Question: I am performing an HTTP request and getting results. Then I want to scroll through these results and create the following for each result:
(RL = Relative Layout)

A Relative Layout (RL in the pic) with a TextView and an ImageView on the inside. I then want to add all of these 'containers' to a List and pass them off for interpretation.
'''
//inside onPostExecute - given a list
List<RelativeLayout> containers = new ArrayList<RelativeLayout>();
for(i=0; i<alist.size();i++){
RelativeLayout newLayout = new RelativeLayout(getApplicationContext());
TextView tv = new TextView(getApplicationContext());
ImageView iv = new ImageView(getApplicationContext());
newLayout.addView(tv);
newLayout.addView(iv);
containers.add(newLayout);
}
otherClass.send(containers);
'''
I essentially want to programmatically create a container, put two things in it, and send it off for further processing.
(Is this possible, or is there a better way to do this?) *EDITED
Thanks in advance for any help, I have spent a lot of time on this already
---
*I have tried this, it throws an exception when trying to pass the list of layouts I think
---
Just going to add more here:
'''
public void send(List<RelativeLayout> containers) {
for(int i=0; i<containers.size(); i++){
RelativeLayout rl = new RelativeLayout(mContext);
rl = containers.get(i);
icons_row.addView(rl);
}
}
'''
And the exception
'''
03-29 10:20:32.290: E/AndroidRuntime(29782): FATAL EXCEPTION: main
03-29 10:20:32.290: E/AndroidRuntime(29782): java.lang.IllegalStateException: The specified child already has a parent. You must call removeView() on the child's parent first.
03-29 10:20:32.290: E/AndroidRuntime(29782): at android.view.ViewGroup.addViewInner(ViewGroup.java:3618)
03-29 10:20:32.290: E/AndroidRuntime(29782): at android.view.ViewGroup.addView(ViewGroup.java:3489)
03-29 10:20:32.290: E/AndroidRuntime(29782): at android.view.ViewGroup.addView(ViewGroup.java:3434)
03-29 10:20:32.290: E/AndroidRuntime(29782): at android.view.ViewGroup.addView(ViewGroup.java:3410)
'''
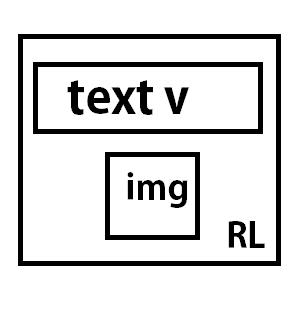
Answer: Alrighty here we go. Keep in mind, this is done after a HTTP Request, so it's implementing an Async Task, I just left out that bit as it isn't relevant to the question I had.
First, create 3 lists of things. 1 List of layouts (the outer div like container), 1 list of text views, and 1 list of imageviews. For my example, I looped through a list of my own class called business:
'''
private List<RelativeLayout> layoutContainers = new ArrayList<RelativeLayout>();
private List<TextView> textContainers = new ArrayList<TextView>();
private List<ImageView> imageContainers = new ArrayList<ImageView>();
....
@Override
protected void onPostExecute(List<Business> blist){
for(int i=0;i<blist.size();i++){
RelativeLayout newLayout = new RelativeLayout(mContext);
TextView tv = new TextView(mContext);
ImageView iv = new ImageView(mContext); //// or getApplicationContext()
tv.setId(1); iv.setId(2);
newLayout.addView(tv);
newLayout.addView(iv);
icons_row.addView(newLayout); // this is another relative layout created via XML as standard
RelativeLayout.LayoutParams layoutParms = (RelativeLayout.LayoutParams)newLayout.getLayoutParams();
RelativeLayout.LayoutParams textParms = (RelativeLayout.LayoutParams)tv.getLayoutParams();
RelativeLayout.LayoutParams imageParms = (RelativeLayout.LayoutParams)iv.getLayoutParams();
layoutParms.height = RelativeLayout.LayoutParams.MATCH_PARENT;
layoutParms.width = 175;
newLayout.setGravity(Gravity.CENTER_VERTICAL);
// Text Styling
textParms.height = RelativeLayout.LayoutParams.WRAP_CONTENT;
textParms.width = RelativeLayout.LayoutParams.MATCH_PARENT;
tv.setBackgroundColor(R.drawable.my_border);
tv.setPadding(1, 5, 1, 2);
tv.setTextColor(Color.GREEN);
tv.setGravity(Gravity.CENTER_HORIZONTAL); // center text
// Image Styling - background set deeper inside
imageParms.addRule(RelativeLayout.BELOW, tv.getId());
imageParms.setMargins(35, 0, 0, 0);
imageParms.height = RelativeLayout.LayoutParams.WRAP_CONTENT;
imageParms.width = RelativeLayout.LayoutParams.WRAP_CONTENT;
// set the params
tv.setLayoutParams(textParms);
iv.setLayoutParams(imageParms);
newLayout.setLayoutParams(layoutParms);
// add them to the lists (created above)
textContainers.add(tv);
imageContainers.add(iv);
layoutContainers.add(newLayout);
}
bearingTextView = (TextView)findViewById(R.id.bearingTextView);
gps.calculateBearing(compass, bearingTextView ,blist, textContainers, imageContainers,layoutContainers);
} // end on Post Execute
'''
---
I sent them through to my GPS which then sent them to my Compass. To make changes to them, for example, update the text, you do the following... Taking for example, the calculateBearing method stated above... Ignoring the other values, just the Containers.
---
'''
public class Gps{
private List<TextView> textContainers;
private List<ImageView> imageContainers;
private List<RelativeLayout> layoutContainers;
...
public void calculateBearing(Compass compass, TextView bearingText, List<Business> blist, List<TextView> textContainers,List<ImageView> imageContainers,List<RelativeLayout> layoutContainers){
this.textContainers = textContainers;
this.imageContainers = imageContainers;
this.layoutContainers = layoutContainers;
//eg. change the text
for(int i=0; i<textContainers.size(); i++){
textContainers.get(i).setText("This is text field: " + Integer.toString(i)); // will return, 1,2,3 etc depending on whatever textField is there
}
}
}
'''
Keep in mind that I call these external methods from onPostExecute, so the UI will be updated. If I wasn't clear on anything let me know